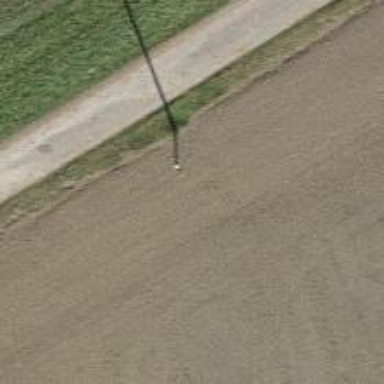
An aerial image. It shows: Power pole.